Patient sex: F
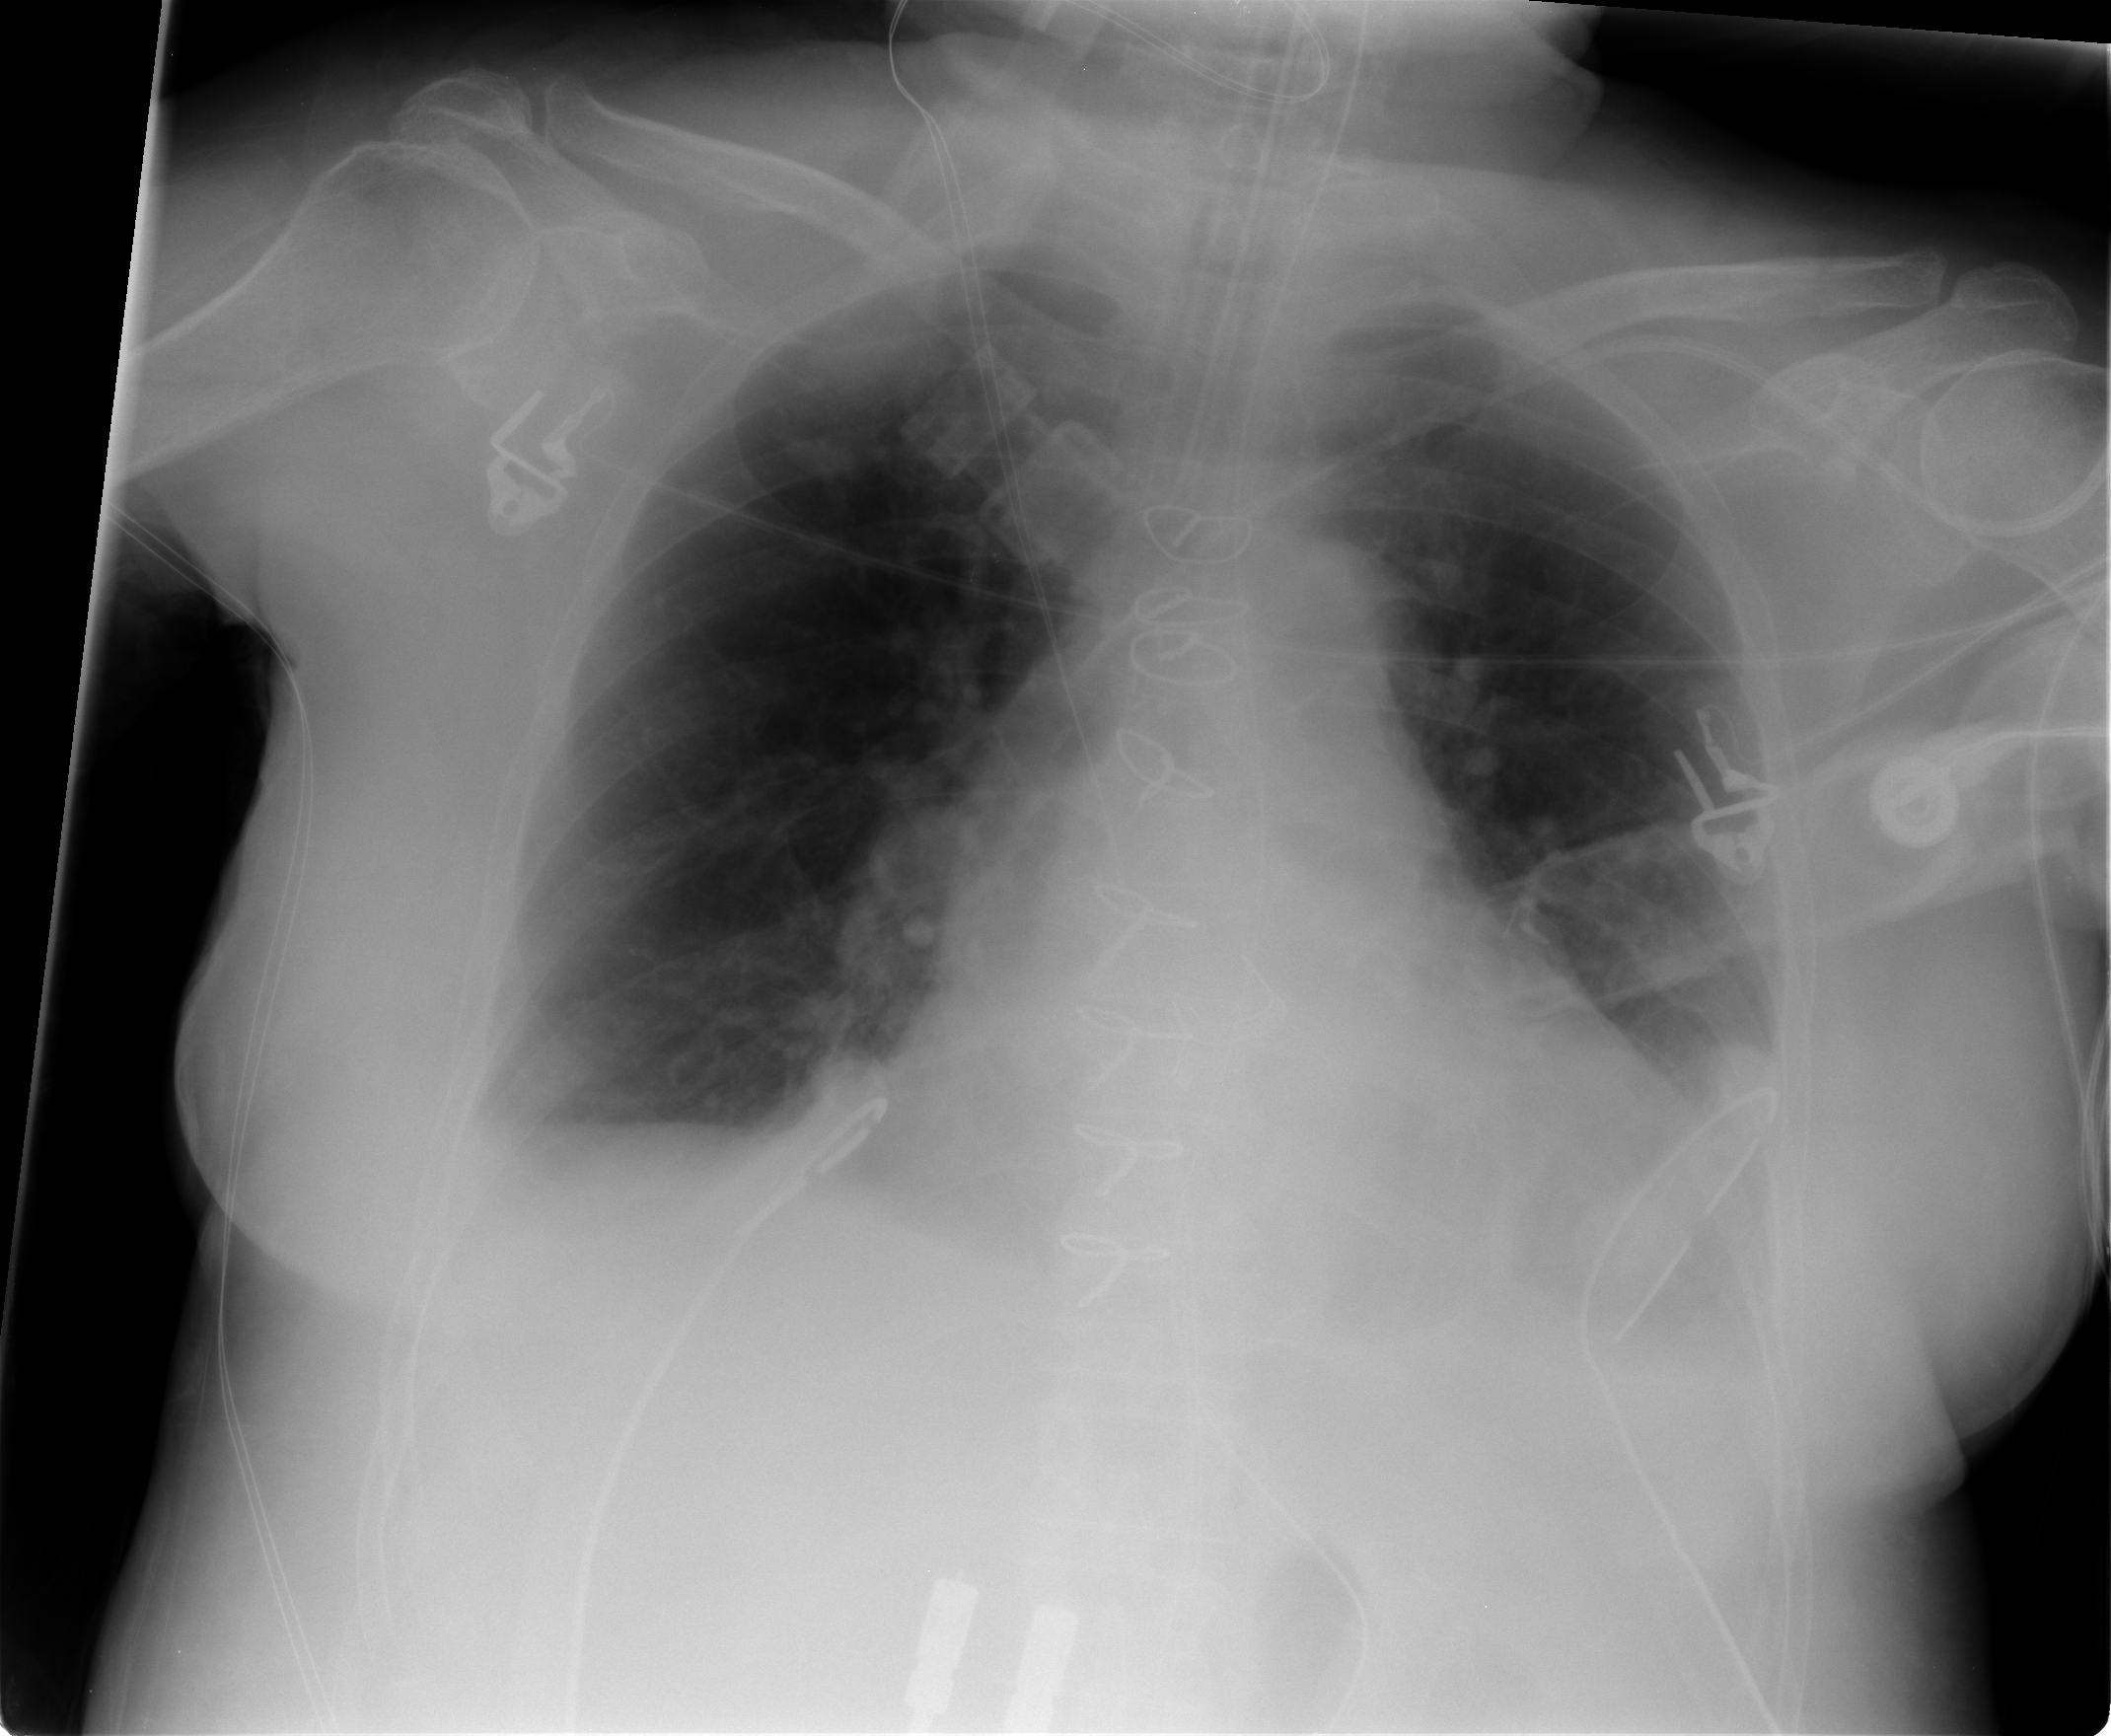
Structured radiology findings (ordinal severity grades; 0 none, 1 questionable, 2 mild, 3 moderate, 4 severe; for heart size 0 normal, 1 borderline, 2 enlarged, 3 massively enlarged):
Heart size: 2
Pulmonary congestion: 2
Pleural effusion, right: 1
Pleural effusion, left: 2
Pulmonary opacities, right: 0
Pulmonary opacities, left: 0
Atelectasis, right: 1
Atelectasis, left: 2